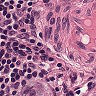
Metastatic tissue present: yes